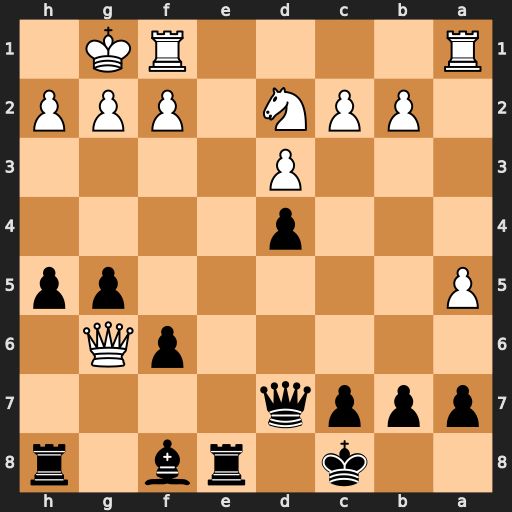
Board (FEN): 2k1rb1r/pppq4/5pQ1/P5pp/3p4/3P4/1PPN1PPP/R4RK1
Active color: b
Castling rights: -
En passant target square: -
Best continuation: Rh6 Qxe8+ Qxe8